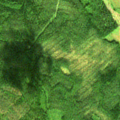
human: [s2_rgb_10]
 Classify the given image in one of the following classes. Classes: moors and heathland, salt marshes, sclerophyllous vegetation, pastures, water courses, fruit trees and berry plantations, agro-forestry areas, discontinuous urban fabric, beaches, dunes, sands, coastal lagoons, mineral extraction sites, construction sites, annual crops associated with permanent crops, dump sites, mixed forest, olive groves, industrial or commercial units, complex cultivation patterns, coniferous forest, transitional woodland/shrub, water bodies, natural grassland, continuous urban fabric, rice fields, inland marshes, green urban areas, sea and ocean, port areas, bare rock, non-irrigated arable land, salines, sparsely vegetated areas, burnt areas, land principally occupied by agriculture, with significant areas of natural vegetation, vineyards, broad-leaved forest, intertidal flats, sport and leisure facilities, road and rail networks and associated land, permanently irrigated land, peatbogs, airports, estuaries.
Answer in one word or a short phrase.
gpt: coniferous forest, mixed forest, transitional woodland/shrub